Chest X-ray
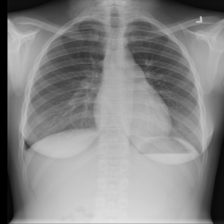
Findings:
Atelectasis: negative
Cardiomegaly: negative
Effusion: negative
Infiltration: negative
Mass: negative
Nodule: negative
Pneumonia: negative
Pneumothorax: negative
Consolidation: negative
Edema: negative
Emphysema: negative
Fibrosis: negative
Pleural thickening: negative
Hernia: negative